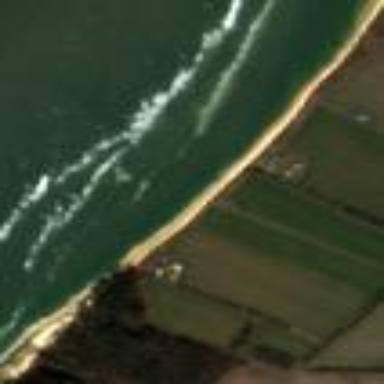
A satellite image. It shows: Sandy beach with natural surroundings.